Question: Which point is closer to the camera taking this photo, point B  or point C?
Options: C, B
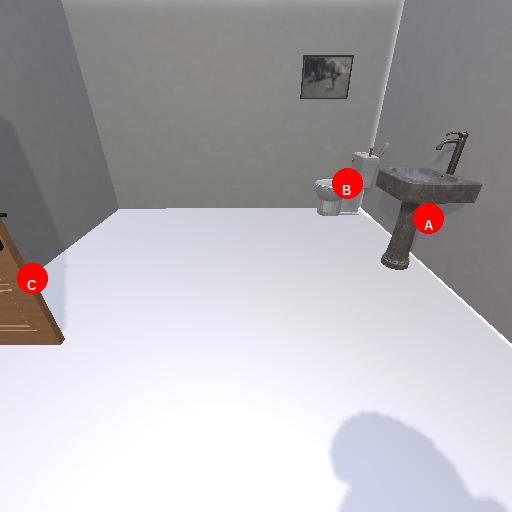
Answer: C